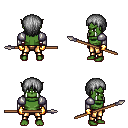
a pixel art fantasy rpg character, male body template, orc, green skin, steel arm armor, gold greaves, gray plain hairstyle, gold gloves, spear, four views (front, back, left, right), 2x2 character sprite sheet, small pixel art, hard edges, no anti-aliasing